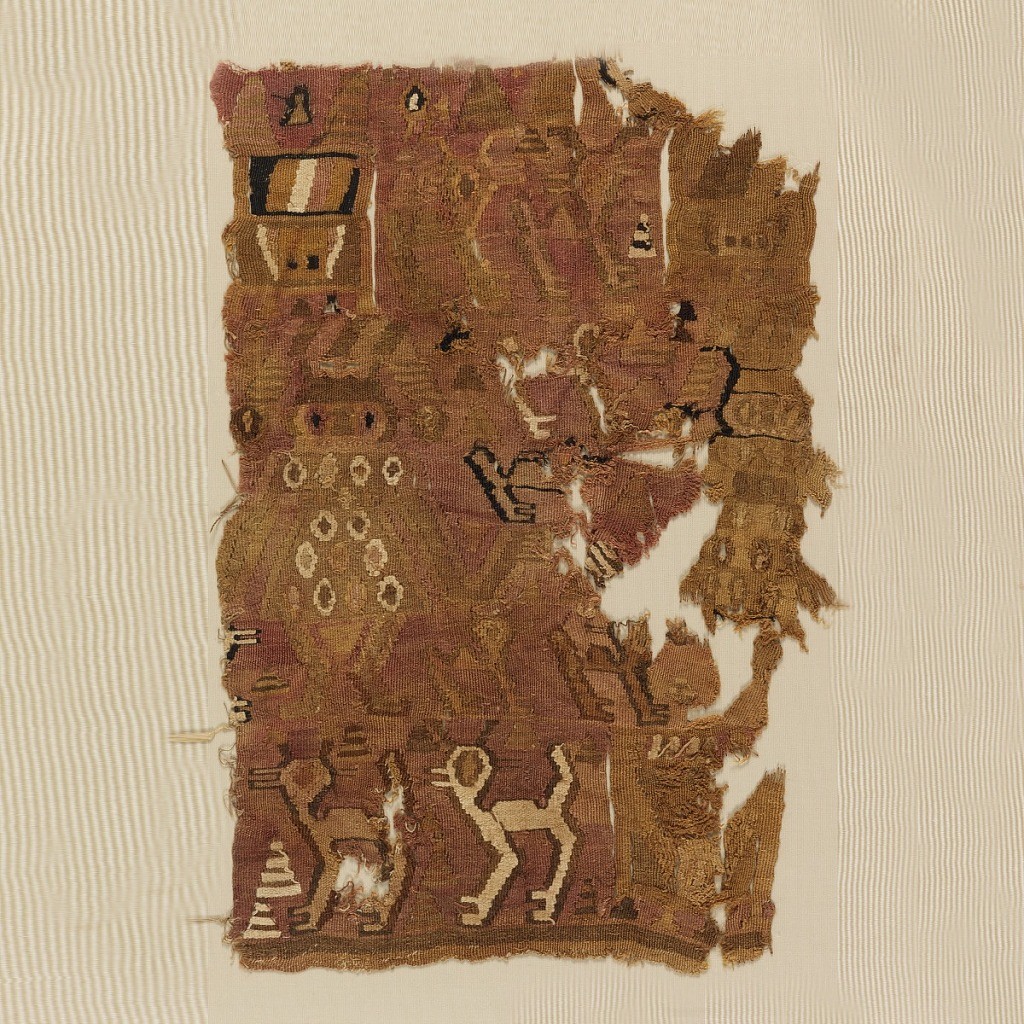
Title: Fragment
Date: ca. 1100
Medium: cotton, wool Technique: slit tapestry
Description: One panel containing a conventionalized human figure with headdress and birds. Two birds at the bottom are very indistinct. The colors are tan, mustard, white, rose, brown and black.